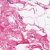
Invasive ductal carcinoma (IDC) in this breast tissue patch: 0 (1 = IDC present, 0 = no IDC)